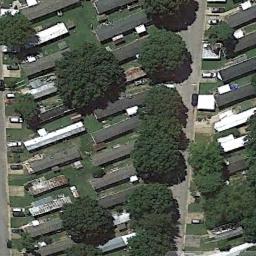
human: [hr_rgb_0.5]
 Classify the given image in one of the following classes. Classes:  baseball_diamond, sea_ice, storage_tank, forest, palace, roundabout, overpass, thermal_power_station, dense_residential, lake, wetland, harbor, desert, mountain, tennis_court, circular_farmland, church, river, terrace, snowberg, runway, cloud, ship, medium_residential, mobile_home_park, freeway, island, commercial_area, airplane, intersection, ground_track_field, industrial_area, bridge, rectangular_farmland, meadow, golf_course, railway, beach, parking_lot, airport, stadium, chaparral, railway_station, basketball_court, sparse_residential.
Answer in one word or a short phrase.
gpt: mobile_home_park